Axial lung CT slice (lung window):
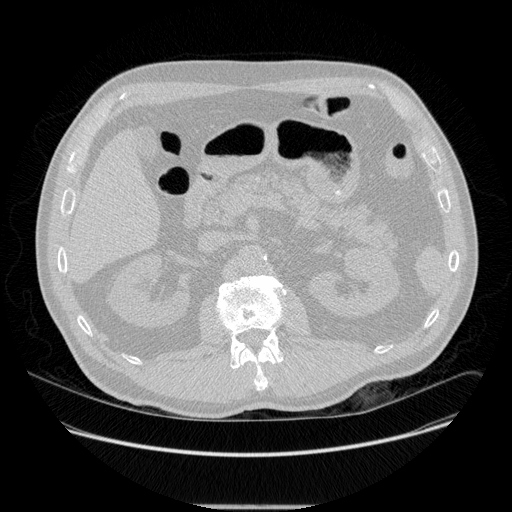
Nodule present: no